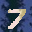
Label: 7